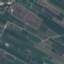
Label: PermanentCrop